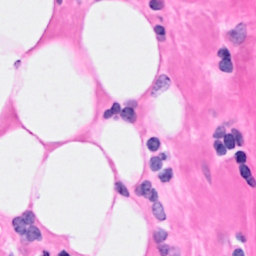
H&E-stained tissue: Breast